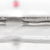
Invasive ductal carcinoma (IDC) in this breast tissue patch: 0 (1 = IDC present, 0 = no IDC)